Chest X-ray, AP view. Patient: 70 years old, sex M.
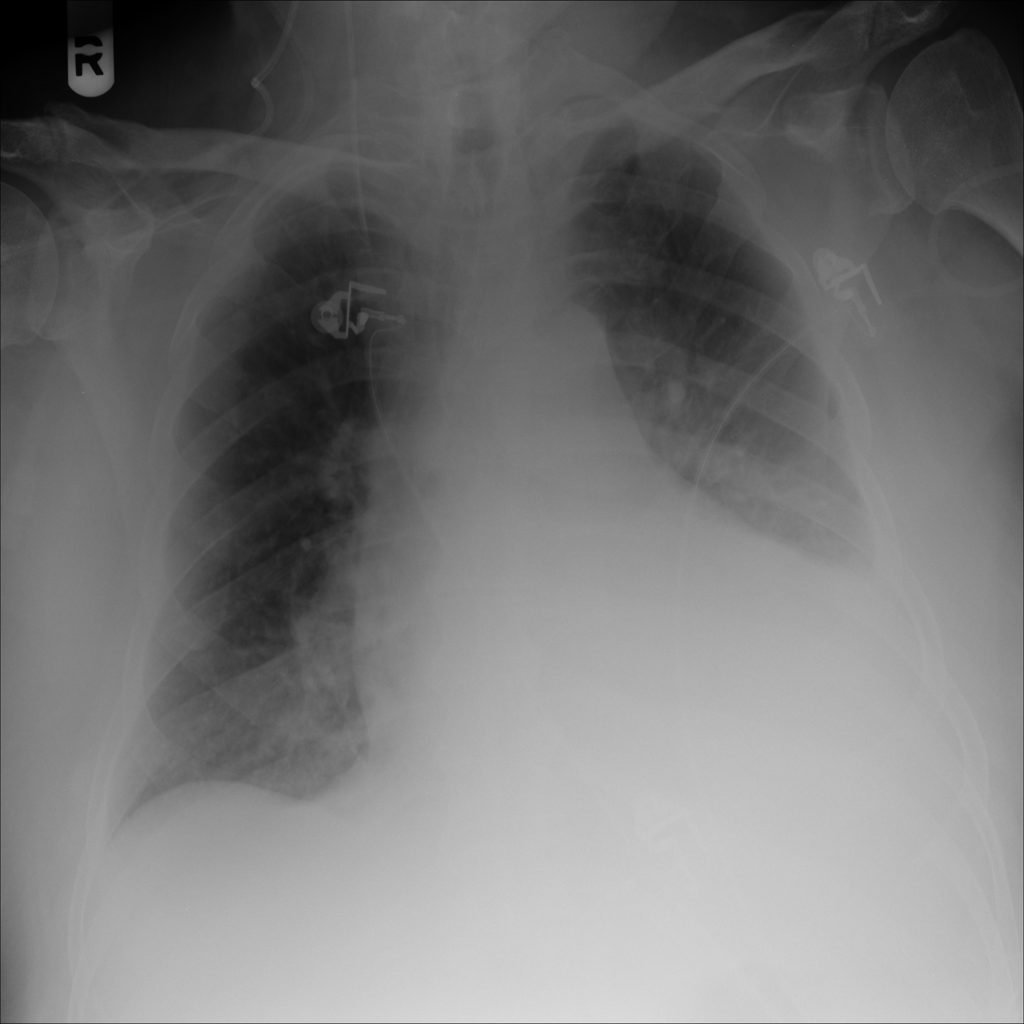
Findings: Atelectasis, Effusion